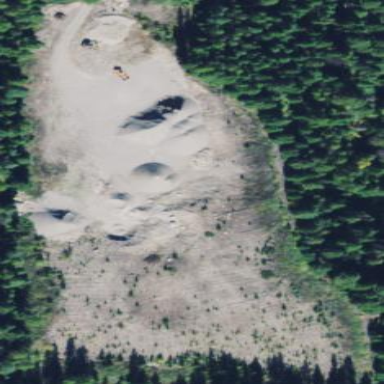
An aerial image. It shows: Quarry area rich in gravel resources.